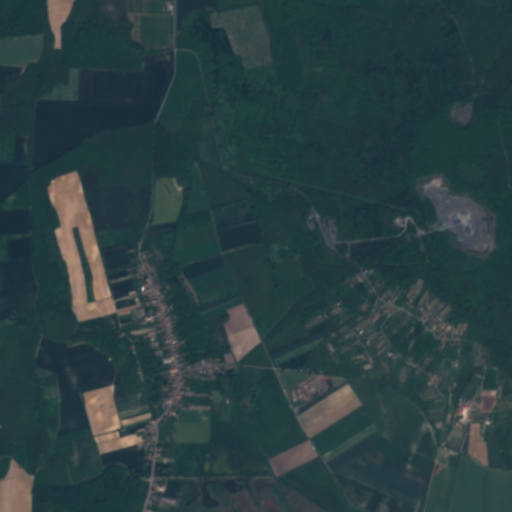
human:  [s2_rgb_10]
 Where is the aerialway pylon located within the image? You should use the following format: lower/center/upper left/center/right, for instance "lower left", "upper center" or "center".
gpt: The aerialway pylon is located in the center right of the image.
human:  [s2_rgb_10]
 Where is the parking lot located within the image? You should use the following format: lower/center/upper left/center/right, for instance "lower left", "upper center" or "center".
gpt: The parking lot is located in the lower right of the image.
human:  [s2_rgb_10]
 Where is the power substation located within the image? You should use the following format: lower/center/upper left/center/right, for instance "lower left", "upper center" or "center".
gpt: The power substation is located in the center right of the image.
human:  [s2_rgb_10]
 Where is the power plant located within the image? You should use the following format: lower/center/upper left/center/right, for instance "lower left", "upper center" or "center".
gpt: There is no power plant in the image.